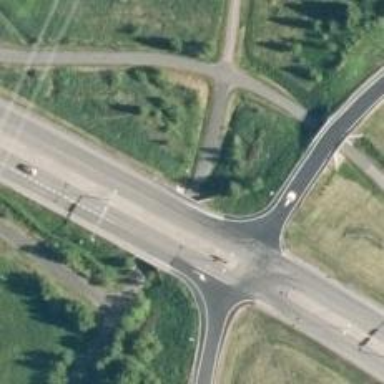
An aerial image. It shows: Cycleway.